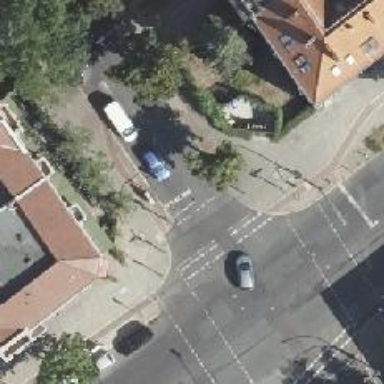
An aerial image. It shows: Road with traffic signals.